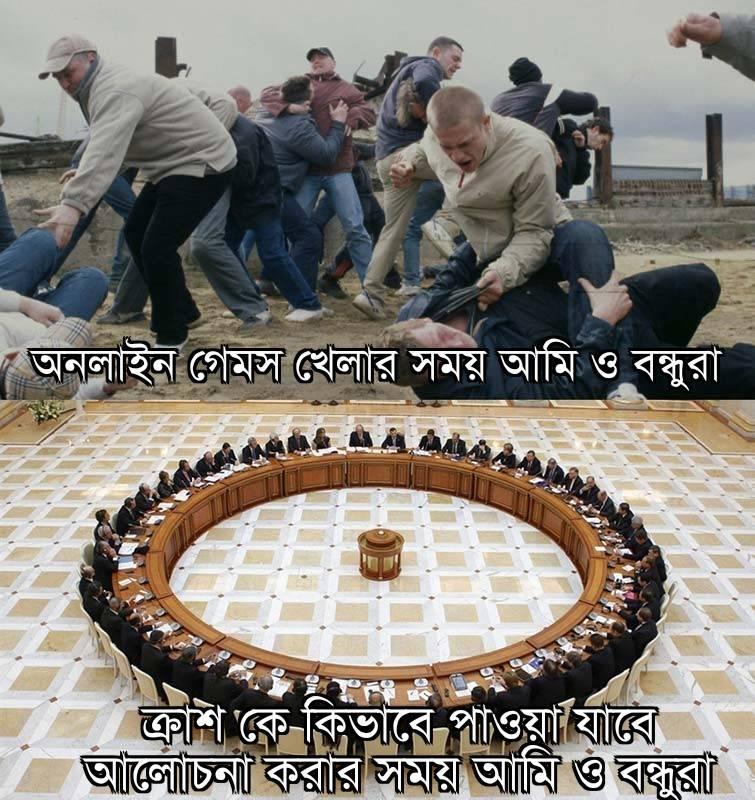
Caption: অনলাইন গেমস খেলার সময় আমি ও বন্ধুরা     ক্রাশ কে কিভাবে পাওয়া যাবে আলোচনা করার সময় আমি ও বন্ধুরা
Label: non-hate